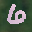
Label: 6